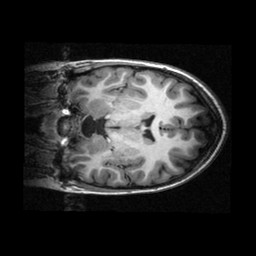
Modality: T1w
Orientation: coronal
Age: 10
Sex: female
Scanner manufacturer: siemens
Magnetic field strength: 3 T
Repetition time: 2.3 s
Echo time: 0.00336 s